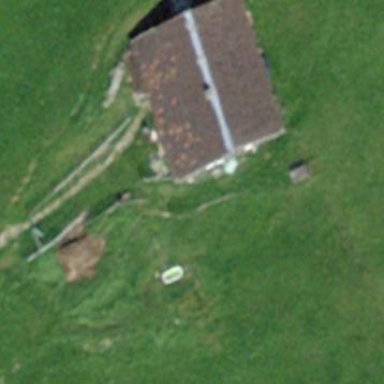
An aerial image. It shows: Cabin.